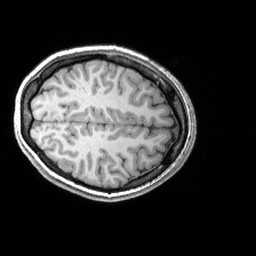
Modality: T1w
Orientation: axial
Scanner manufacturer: siemens
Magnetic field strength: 3 T
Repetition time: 2.53 s
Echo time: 0.00299 s